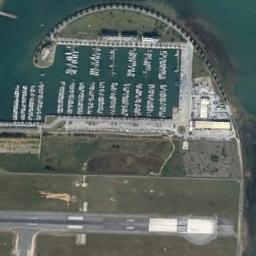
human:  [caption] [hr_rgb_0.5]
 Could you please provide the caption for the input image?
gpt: There are many ships of different shapes and sizes in the harbor .

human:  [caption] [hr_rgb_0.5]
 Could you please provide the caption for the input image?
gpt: The harbor is very small .

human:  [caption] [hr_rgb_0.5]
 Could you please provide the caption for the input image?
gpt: The harbor with lots of neatly docked boats is next to some lawns .

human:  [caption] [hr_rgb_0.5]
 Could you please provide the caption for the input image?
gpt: Many ships moored neatly in the harbor surrounded by lawns .

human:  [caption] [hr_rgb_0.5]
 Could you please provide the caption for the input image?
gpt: There are some green lawns around the harbor .